Question: I made a simple program where the user has to guess the value rolled by a virtual dice.
Here's the HTML and the PHP:
'''
<body>
<h2 id="heading"> We're gonna roll a dice! <br><small>And you have to guess which number the dice will roll.</small></h2>
<form action="" method="post">
<div id="test-container">
<p>Select your guess: </p>
<select class="form-control" id="select" name="dice">
<option value="">Select...</option>
<option value="1">1</option>
<option value="2">2</option>
<option value="3">3</option>
<option value="4">4</option>
<option value="5">5</option>
<option value="6">6</option>
</select>
</div>
<button id="submit" type="submit" type="button" name="roll" class="btn btn-primary">Roll!</button>
<?php
if(isset($_POST['roll']))
{
$dice = $_POST['dice'];
$rand = rand(1,6);
if($dice == $rand)
{
echo "<br>" . "your guess is correct! The number rolled by the dice was " . $rand . "!";
}
else{
echo "<br>" . "your guess is wrong! The number rolled by the dice was " . $rand . " but the number you entered was " . $dice . "!";
}
}
?>
</form>
</body>
</html>
'''
The code itself works, but that's not the issue. :

I've tried many ways to do this, but none of them seem to work!
I understand that I require an image editor to prevent it from looping forever. As for displaying it, the syntax is 'echo "<img src='handroll.gif'>"', as I just found out.
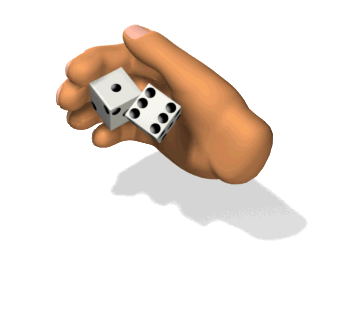
Answer: Have you tried setting the value of $_POST[roll] to null after rolling the dice. As I see it, the the value remains true always once the button is clicked and you are not "re-initializing" it per se.
'''
if(isset($_POST['roll'])) {
// all that you need to do
// as the last line or something like this
$_POST['roll'] = null;
}
'''
Because, normally when you submit a form, the form data or submit status gets reset and so does the session value.
If the above doesn't work, you can also try a form/input type=submit setup. It's easier to drive button clicks through jquery/js.